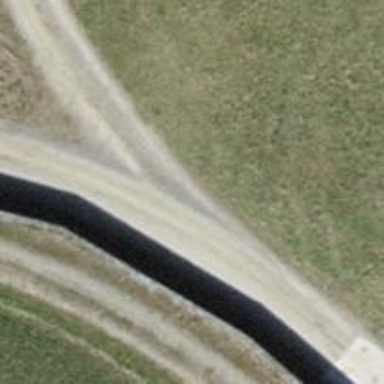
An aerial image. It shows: Track with grade 4 track type.